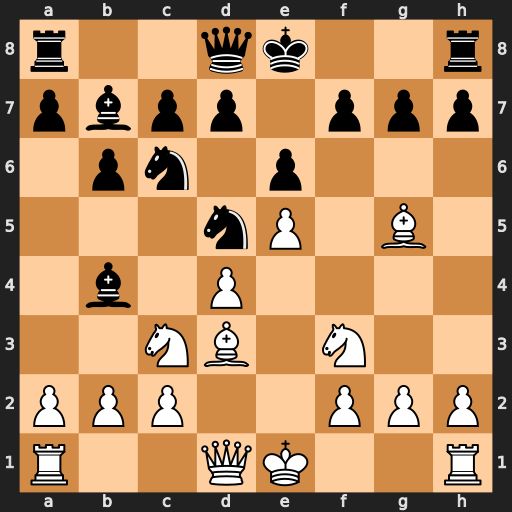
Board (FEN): r2qk2r/pbpp1ppp/1pn1p3/3nP1B1/1b1P4/2NB1N2/PPP2PPP/R2QK2R
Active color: w
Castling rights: KQkq
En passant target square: -
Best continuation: Bxd8 Nxc3 bxc3